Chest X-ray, PA view. Patient: 61 years old, sex M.
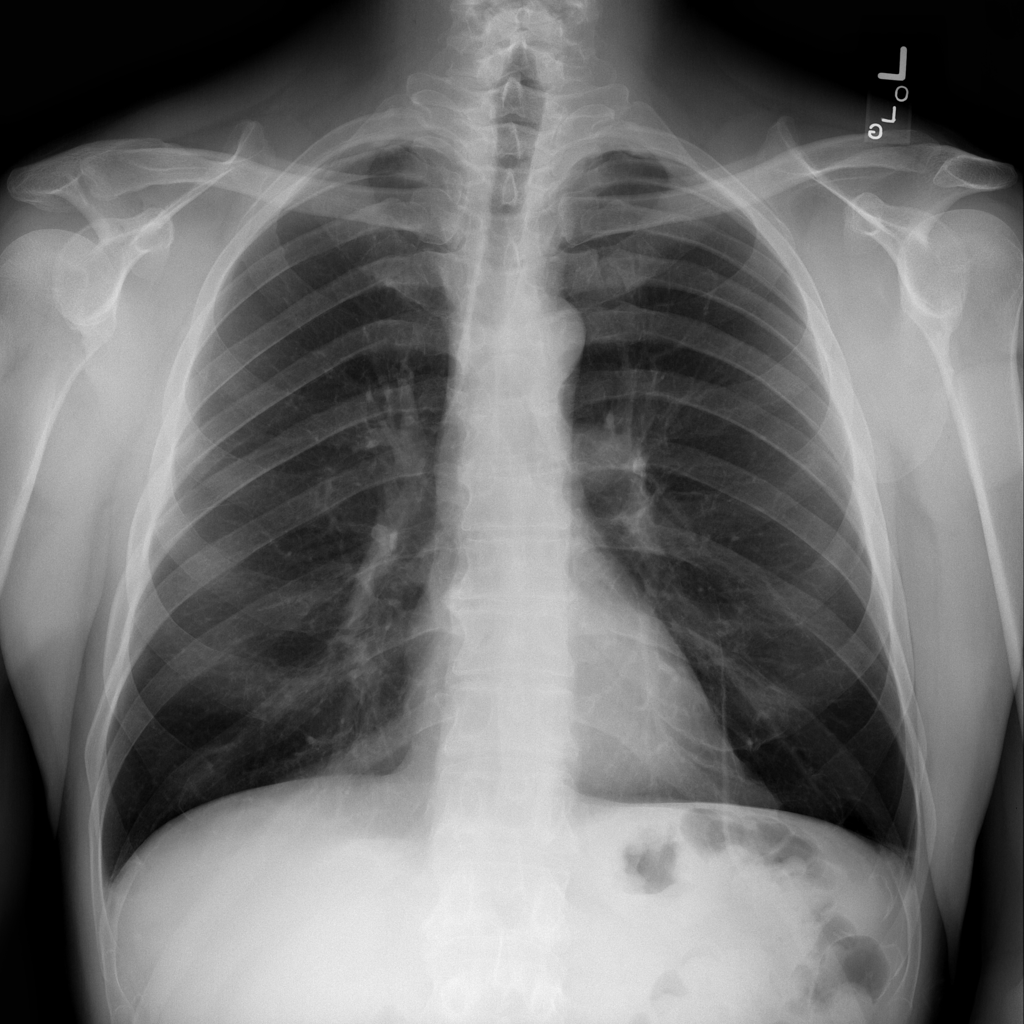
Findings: No Finding